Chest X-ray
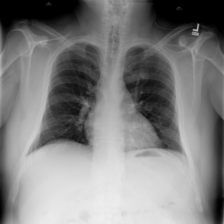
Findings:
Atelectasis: negative
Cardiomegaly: negative
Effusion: negative
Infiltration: negative
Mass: negative
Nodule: negative
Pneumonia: negative
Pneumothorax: negative
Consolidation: negative
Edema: negative
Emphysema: negative
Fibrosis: negative
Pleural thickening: negative
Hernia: negative